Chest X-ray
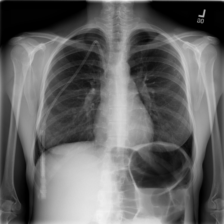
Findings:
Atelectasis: negative
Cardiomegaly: negative
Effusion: negative
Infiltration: positive
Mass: negative
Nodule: negative
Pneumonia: negative
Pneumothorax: negative
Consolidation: negative
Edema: negative
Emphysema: negative
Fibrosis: negative
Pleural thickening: negative
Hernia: negative